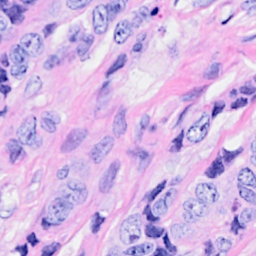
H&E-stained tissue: Breast